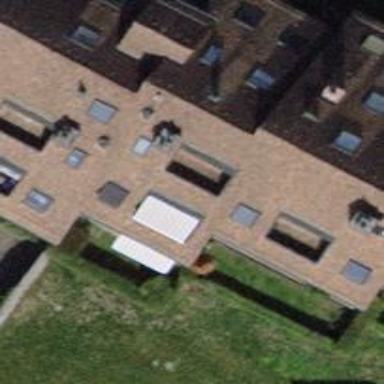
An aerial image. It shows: Gabled roof with red tiles across apartment building. The building itself is grey in color.